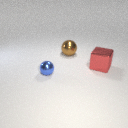
small blue metal sphere in front of large red metal cube